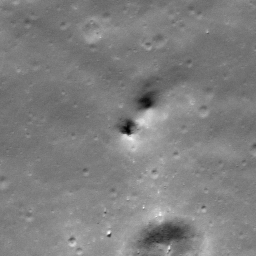
Pit: Copernicus 13b
Host crater: Copernicus
Host type: impact_melt
Lunar coordinates: latitude 10.18, longitude 339.881